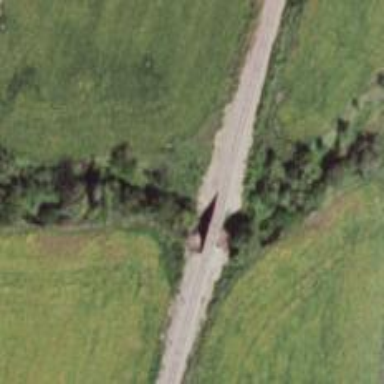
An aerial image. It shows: Bridge over railway line.